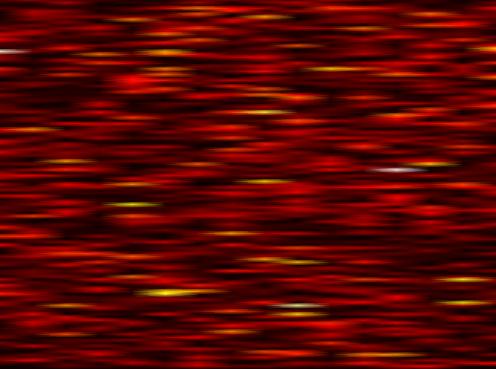
Label: FBMC